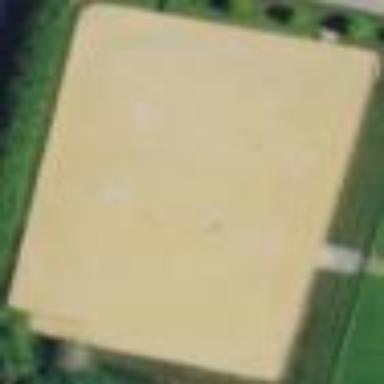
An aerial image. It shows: Equestrian pitch for leisure land use.